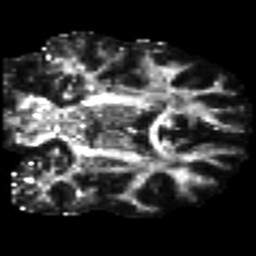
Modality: FA
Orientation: coronal
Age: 41
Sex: male
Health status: ill
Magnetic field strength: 3 T
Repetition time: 9 s
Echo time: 0.093 s